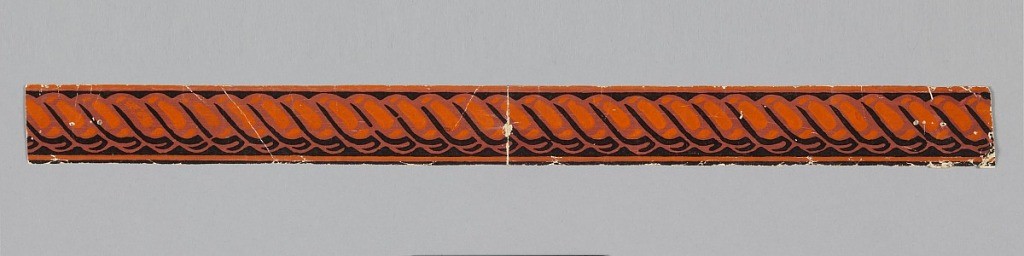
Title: Border
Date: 1835–1900
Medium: Block-printed on paper
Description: Border of twisted pattern in orange on dark ground.

H# 619